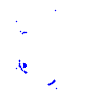
Particle: kaon